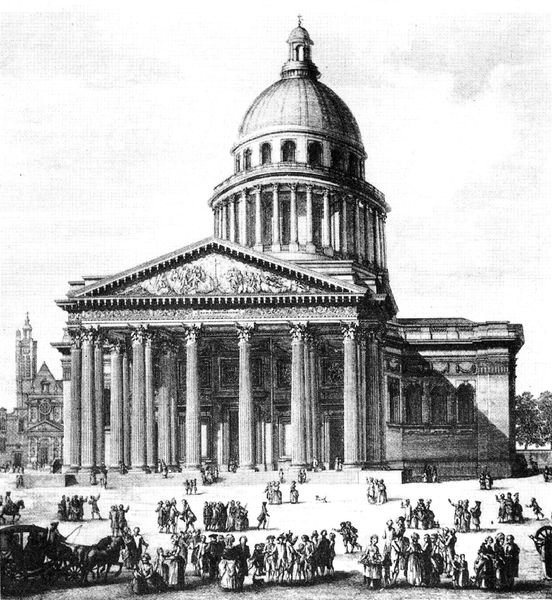
Titel: Sainte-Geneviève, Schrägansicht
Künstler: Poulleau
Schlagwörter: himmel, schatten, weiß, wolken, frauen, menschen, laterne, männer, paris, schwarz, säule, säulen, zeichnung, dach, gebäude, leute, kirche, pferde, rund, turm, relief, giebel, mauer, kutsche, platz, besucher, wagen, kuppel, treppe, berlin, dom, druck, stich, kutscher, pantheon, rom, kapitell, fries, tempel, temple, tempelfront, tympanon, vorplatz, tambour, stichh, kirchgänger, kouppel